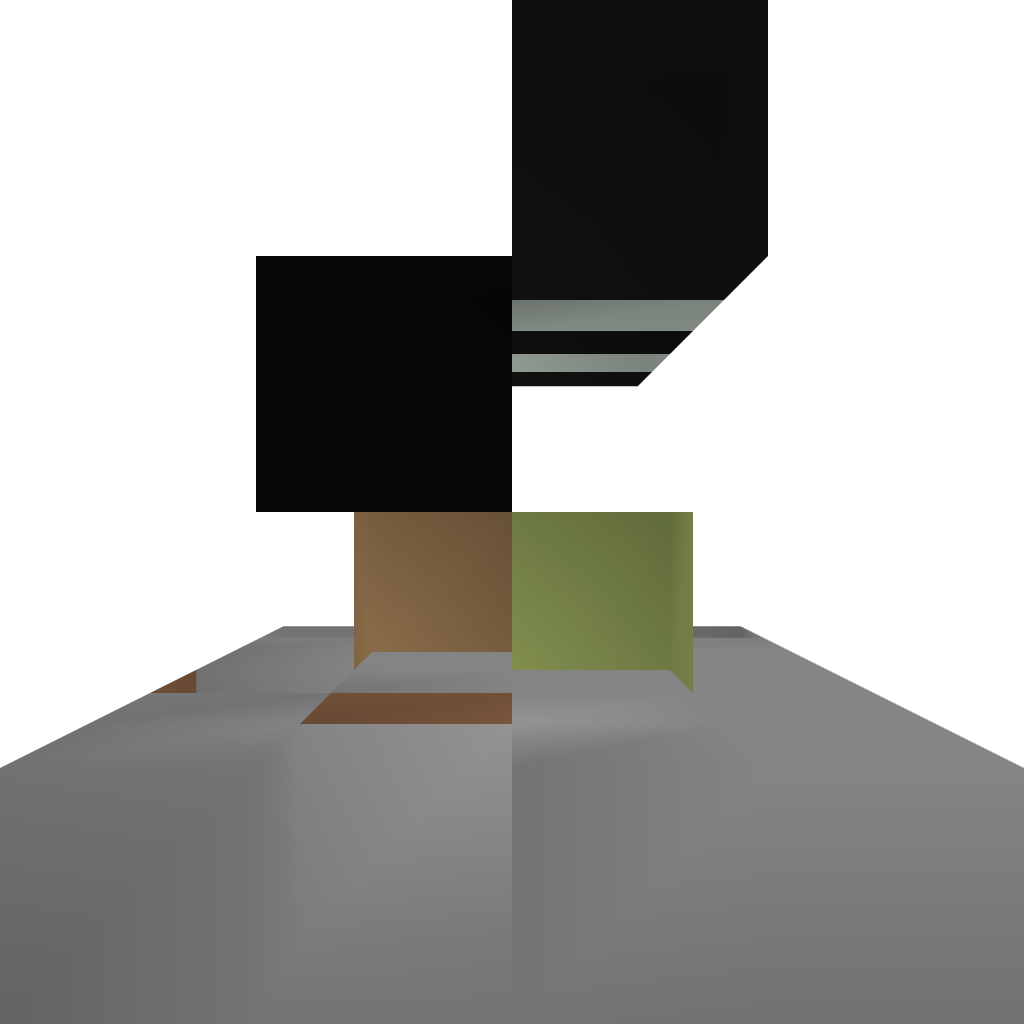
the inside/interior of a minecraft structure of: BlockSwaper